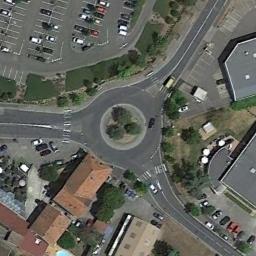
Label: roundabout